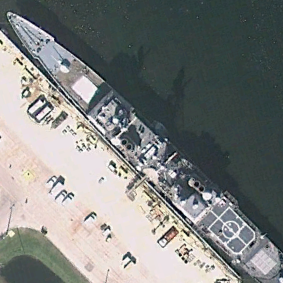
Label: Ticonderoga-class_cruiser